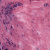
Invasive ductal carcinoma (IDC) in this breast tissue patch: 0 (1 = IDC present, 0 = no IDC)